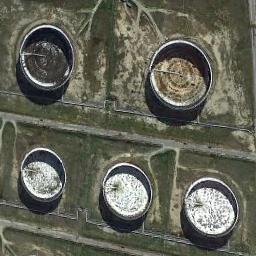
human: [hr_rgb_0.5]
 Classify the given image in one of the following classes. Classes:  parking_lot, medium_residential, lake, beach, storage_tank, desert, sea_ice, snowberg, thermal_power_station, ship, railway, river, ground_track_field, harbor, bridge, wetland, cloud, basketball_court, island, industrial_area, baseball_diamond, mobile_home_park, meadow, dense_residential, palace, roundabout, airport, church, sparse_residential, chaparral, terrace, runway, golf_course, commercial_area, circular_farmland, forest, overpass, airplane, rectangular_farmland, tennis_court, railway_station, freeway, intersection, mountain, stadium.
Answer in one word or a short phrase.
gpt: storage_tank